Aerial crown-view tile of a tropical tree (Barro Colorado Island, Panama), acquired 20241112:
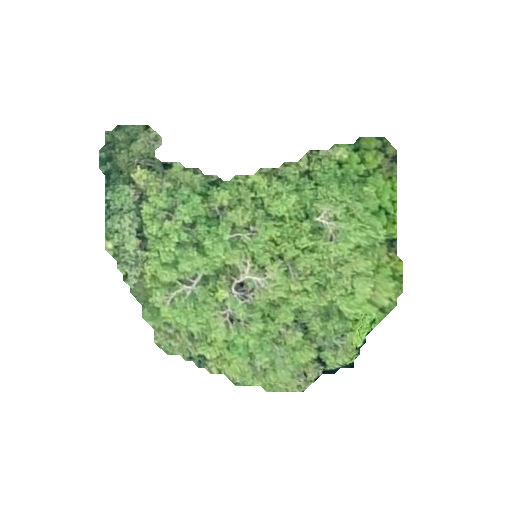
Species: Pouteria stipitata
GBIF accepted scientific name: Pouteria stipitata
Crown area: 90.13 m²